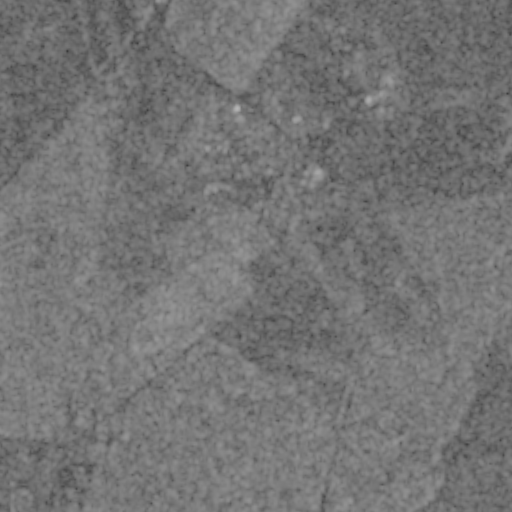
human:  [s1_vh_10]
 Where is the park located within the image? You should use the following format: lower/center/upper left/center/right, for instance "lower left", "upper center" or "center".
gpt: The park is located in the center of the image.
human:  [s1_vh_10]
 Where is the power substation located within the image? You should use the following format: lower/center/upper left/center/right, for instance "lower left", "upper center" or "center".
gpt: The power substation is located in the upper left of the image.
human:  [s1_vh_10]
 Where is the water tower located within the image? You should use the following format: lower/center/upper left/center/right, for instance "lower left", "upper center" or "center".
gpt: The water tower is located in the upper right of the image.
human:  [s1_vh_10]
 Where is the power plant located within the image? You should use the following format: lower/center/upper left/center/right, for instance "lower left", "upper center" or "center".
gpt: There is no power plant in the image.

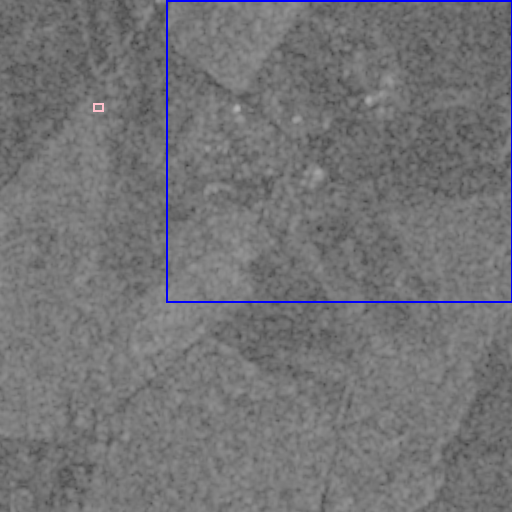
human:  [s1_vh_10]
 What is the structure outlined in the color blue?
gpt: The structure outlined in blue is a crop field.
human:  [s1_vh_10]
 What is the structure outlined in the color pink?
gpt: The structure outlined in pink is a power substation.
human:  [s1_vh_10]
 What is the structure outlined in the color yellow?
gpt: There is no yellow outline.